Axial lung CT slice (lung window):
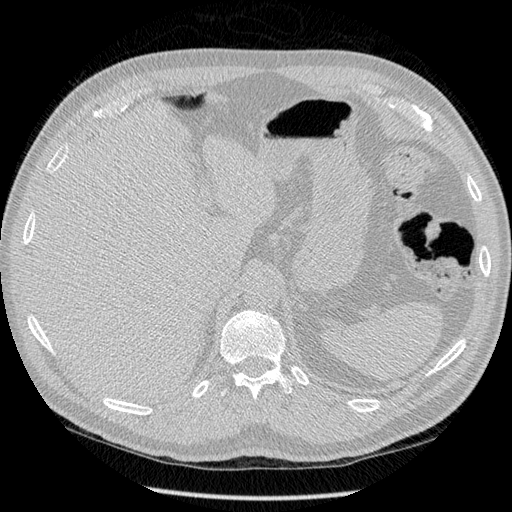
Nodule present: no